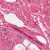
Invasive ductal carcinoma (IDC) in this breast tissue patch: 0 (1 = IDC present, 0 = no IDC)